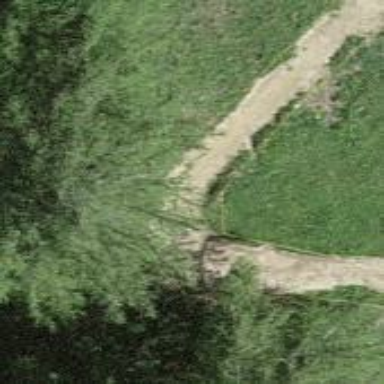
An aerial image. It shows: Compacted path.